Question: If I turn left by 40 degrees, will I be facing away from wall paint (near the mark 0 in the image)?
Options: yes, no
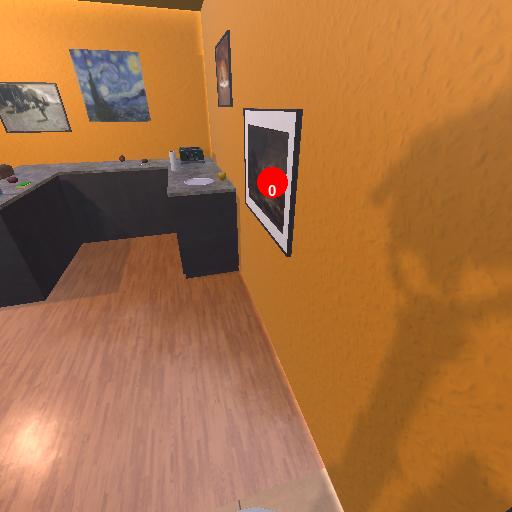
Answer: yes